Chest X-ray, PA view. Patient: 62 years old, sex F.
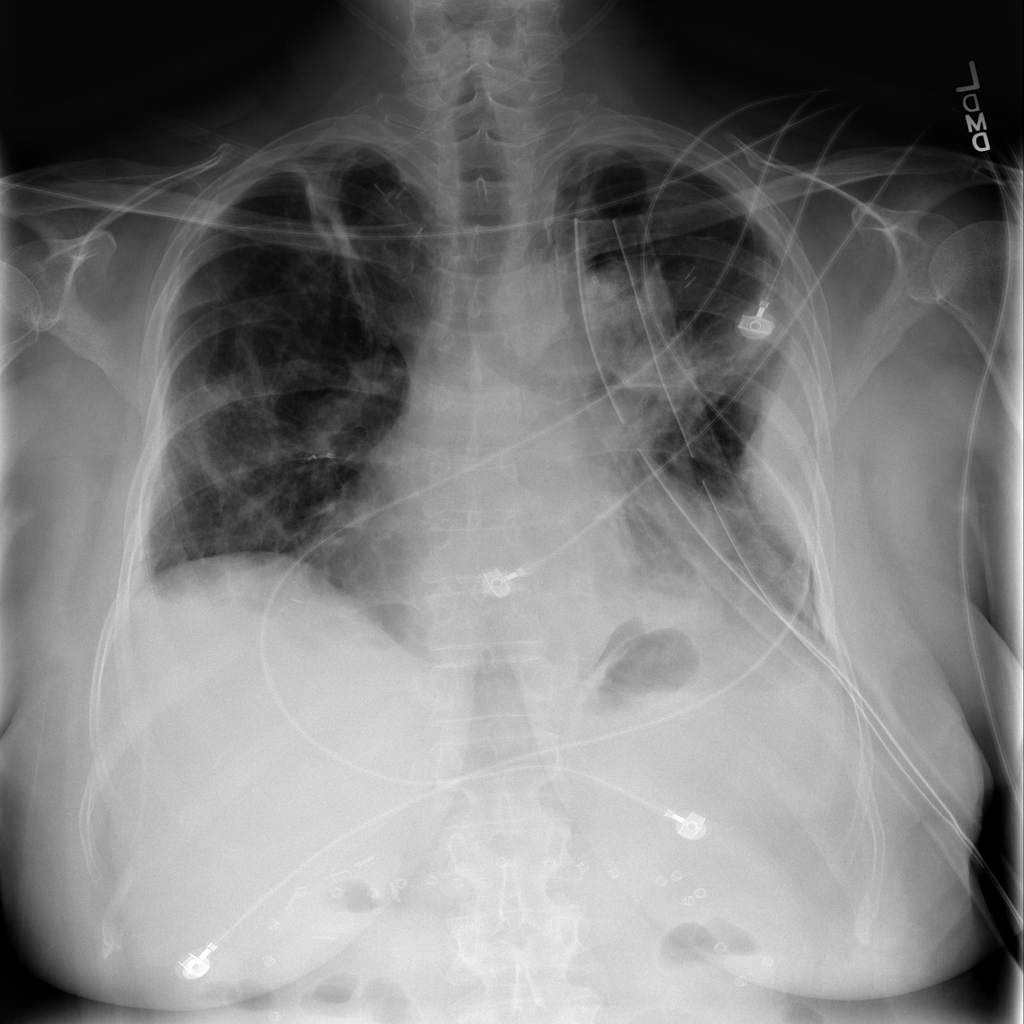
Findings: Pneumothorax